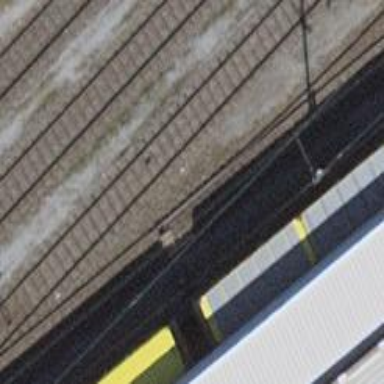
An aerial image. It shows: Rail yard with electrified contact lines for the railway.